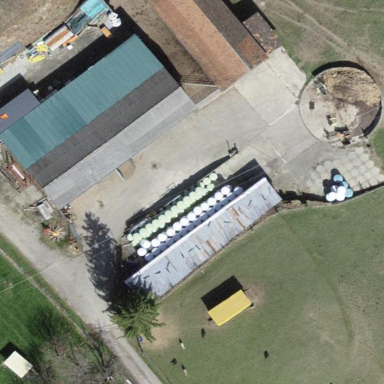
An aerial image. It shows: Shed building.